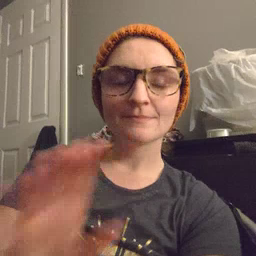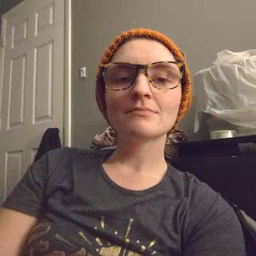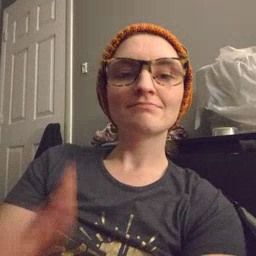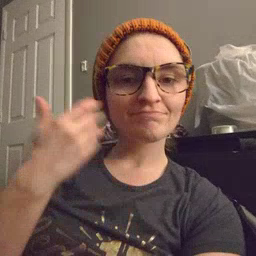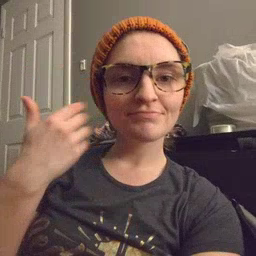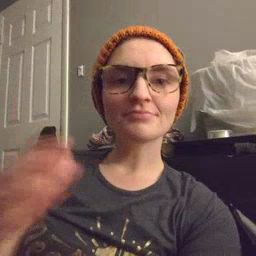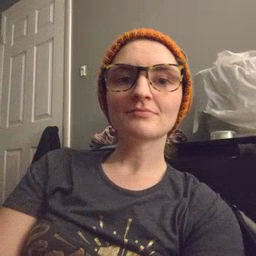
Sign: tiger